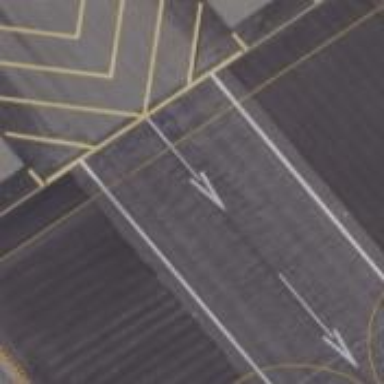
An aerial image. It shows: Asphalt taxiway in the airport.